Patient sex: M
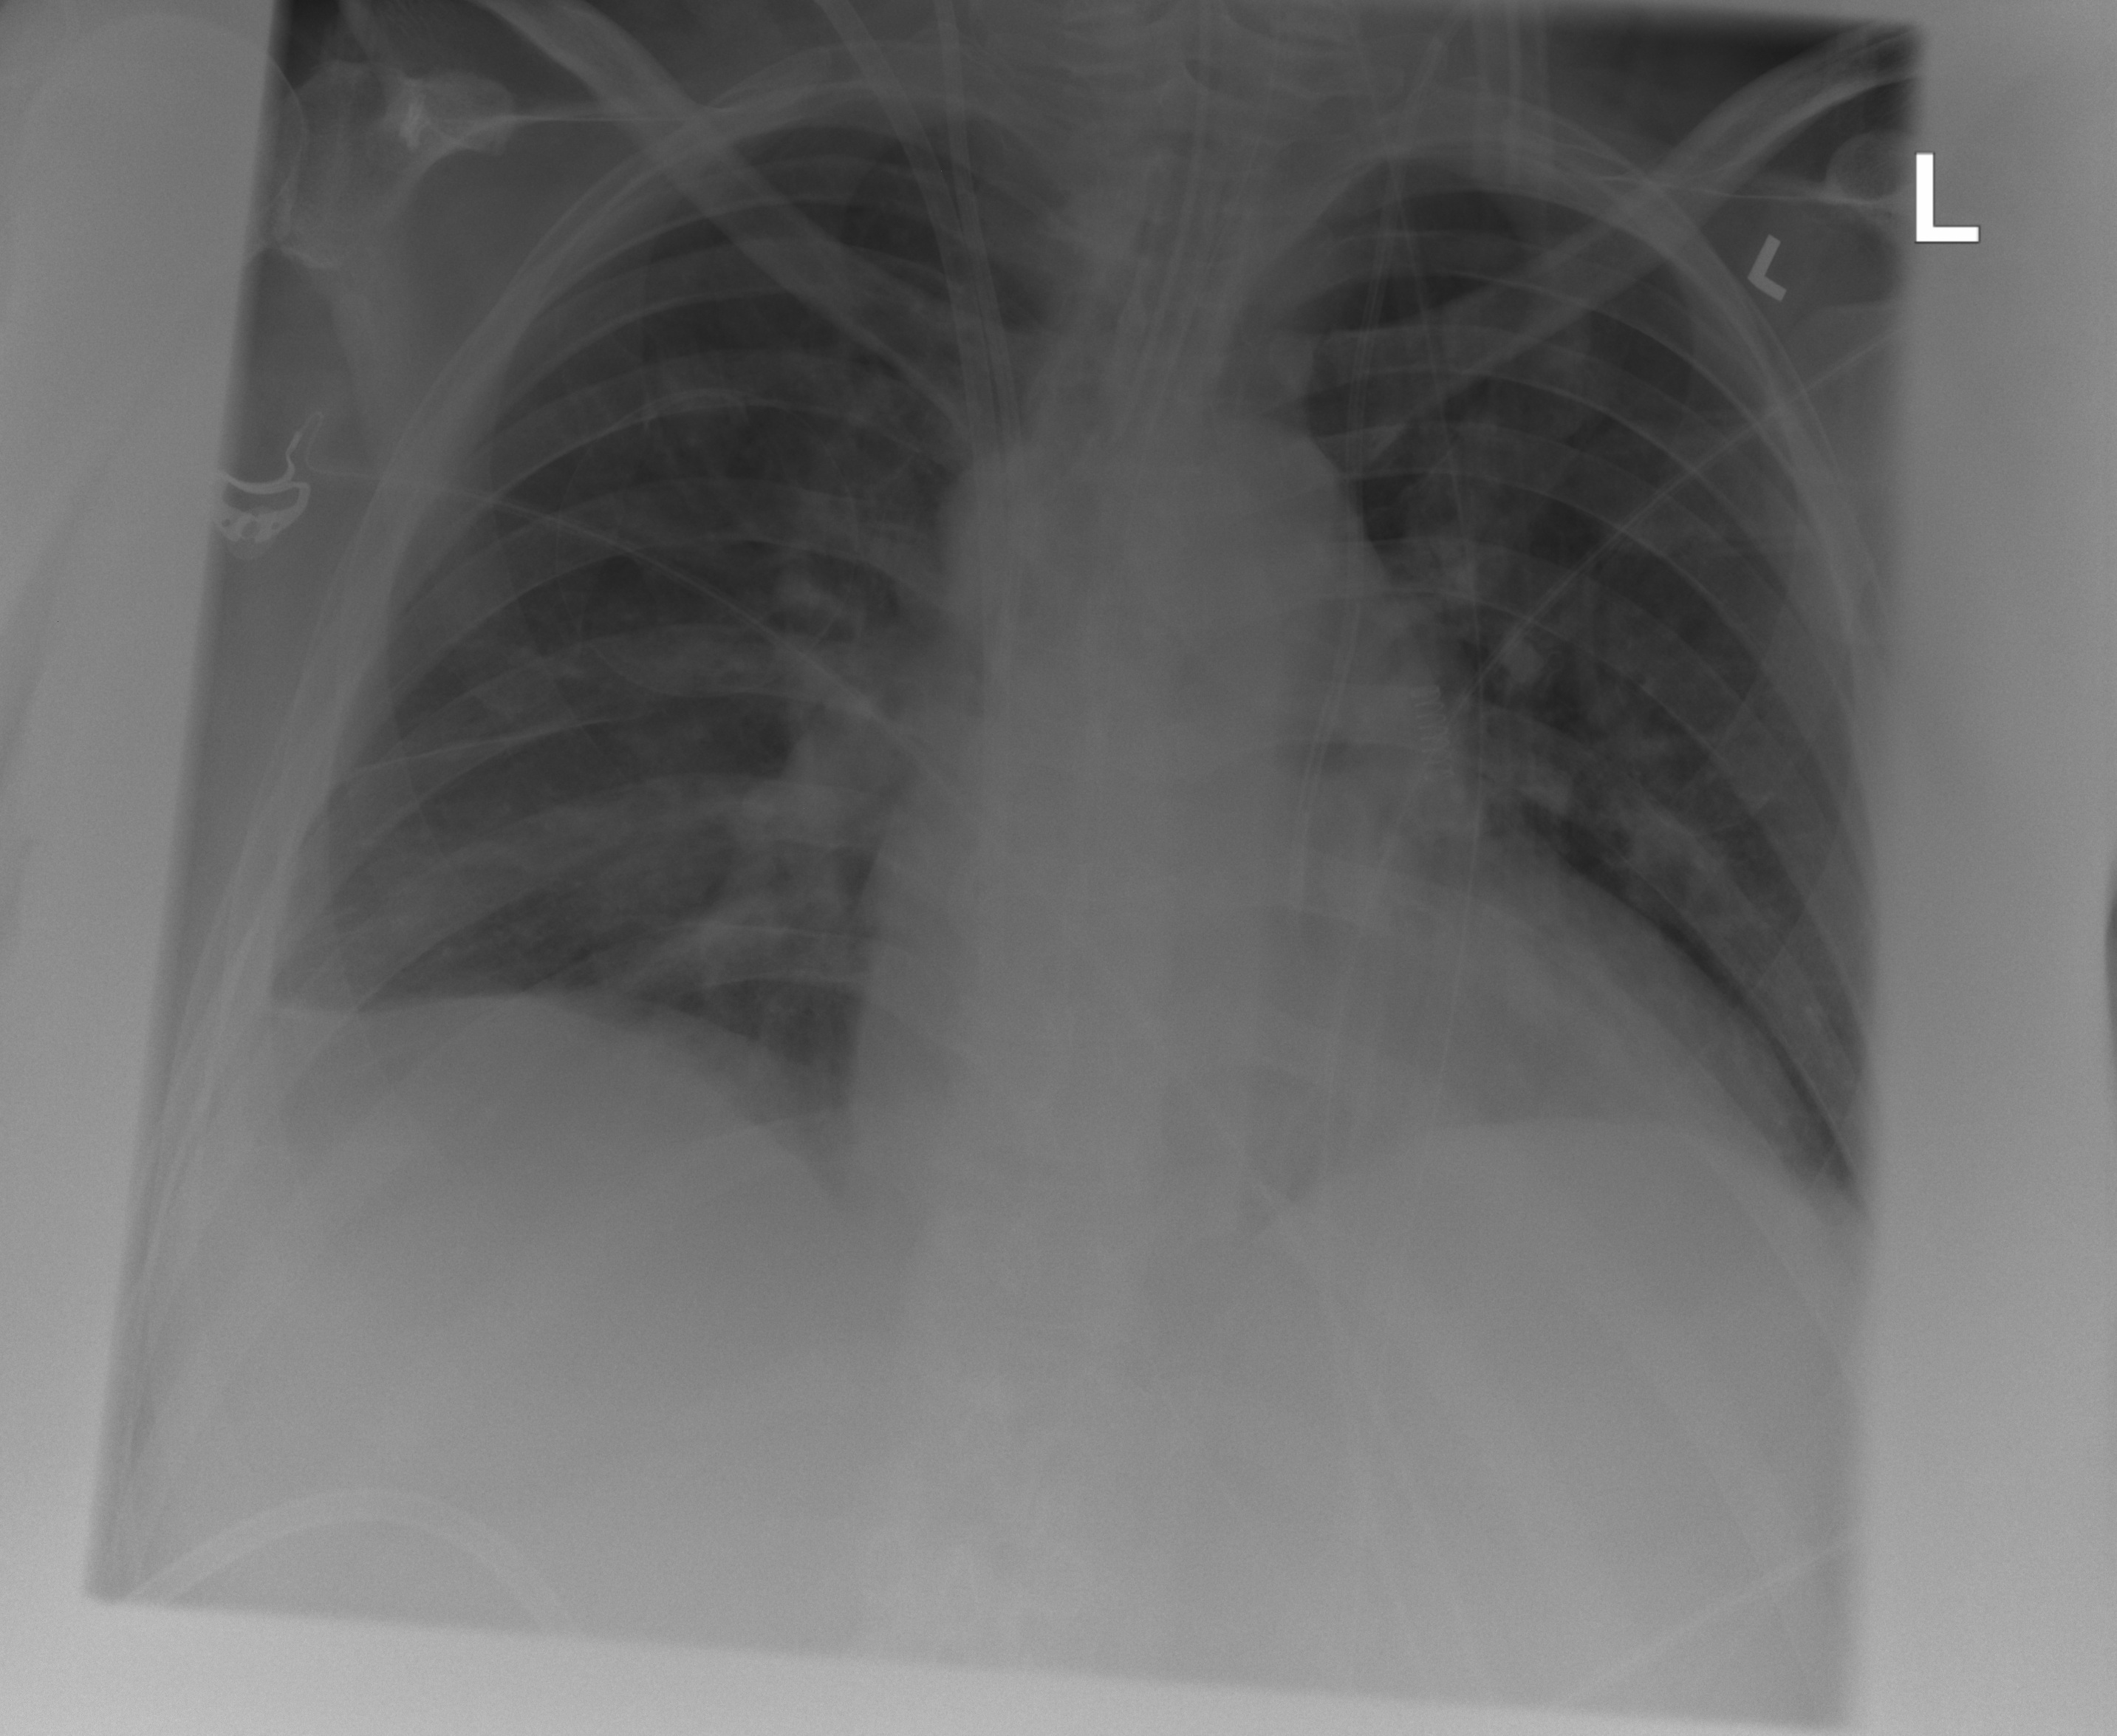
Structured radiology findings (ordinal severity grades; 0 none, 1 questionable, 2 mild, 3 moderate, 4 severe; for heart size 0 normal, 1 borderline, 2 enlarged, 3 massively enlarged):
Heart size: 2
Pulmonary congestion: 0
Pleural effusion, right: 2
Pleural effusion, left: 0
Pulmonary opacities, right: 0
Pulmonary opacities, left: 0
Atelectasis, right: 2
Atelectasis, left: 0